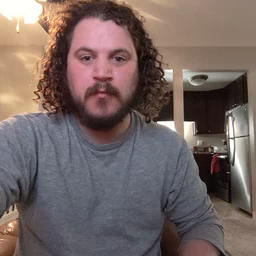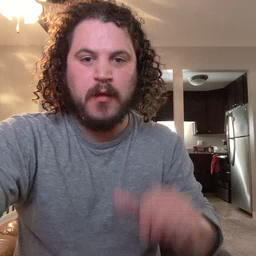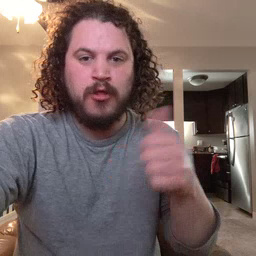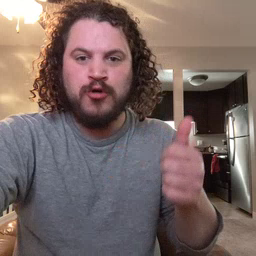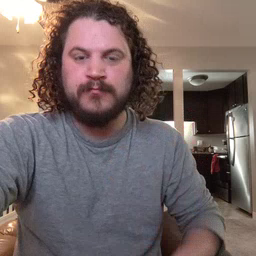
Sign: another